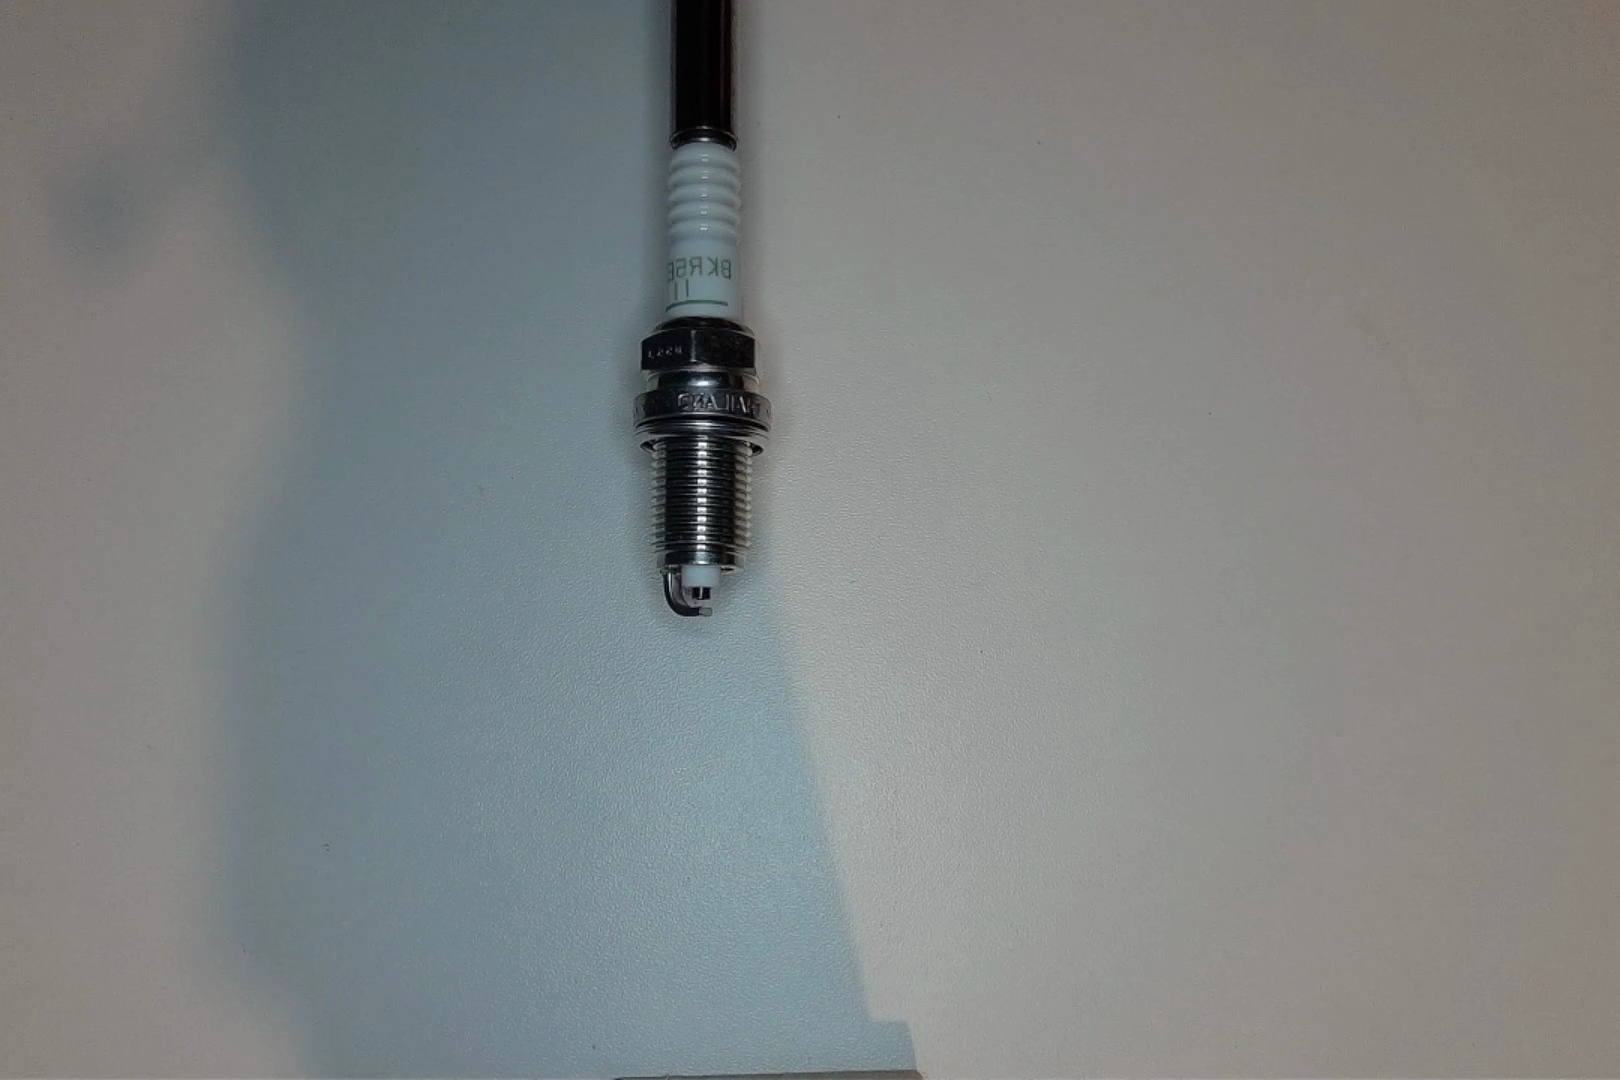
Label: normal